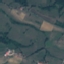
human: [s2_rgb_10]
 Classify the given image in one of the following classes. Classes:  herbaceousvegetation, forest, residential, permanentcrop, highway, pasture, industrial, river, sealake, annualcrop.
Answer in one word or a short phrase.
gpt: Pasture